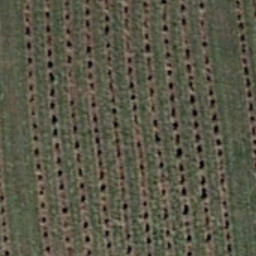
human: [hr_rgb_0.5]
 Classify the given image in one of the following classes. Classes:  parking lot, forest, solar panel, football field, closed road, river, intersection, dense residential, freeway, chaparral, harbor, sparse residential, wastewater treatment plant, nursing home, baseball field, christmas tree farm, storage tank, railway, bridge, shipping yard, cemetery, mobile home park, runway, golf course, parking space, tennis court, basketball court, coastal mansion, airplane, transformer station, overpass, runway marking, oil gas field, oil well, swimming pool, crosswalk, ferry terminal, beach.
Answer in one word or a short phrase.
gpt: christmas tree farm